Chest X-ray:
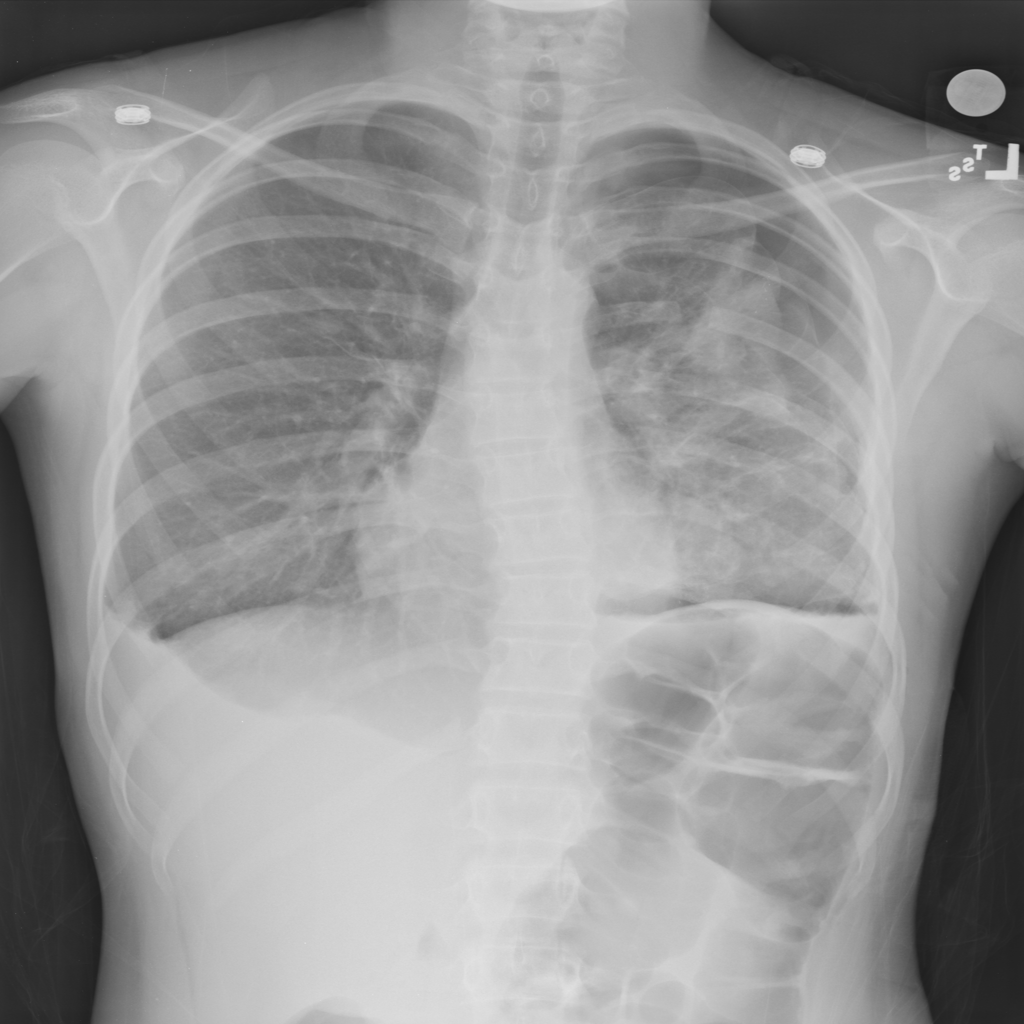
Findings: Pneumothorax, Effusion, Consolidation, Nodule, Fracture
No abnormal finding: no